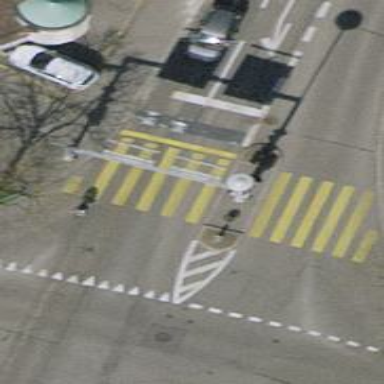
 there are traffic signals and zebra crossing."